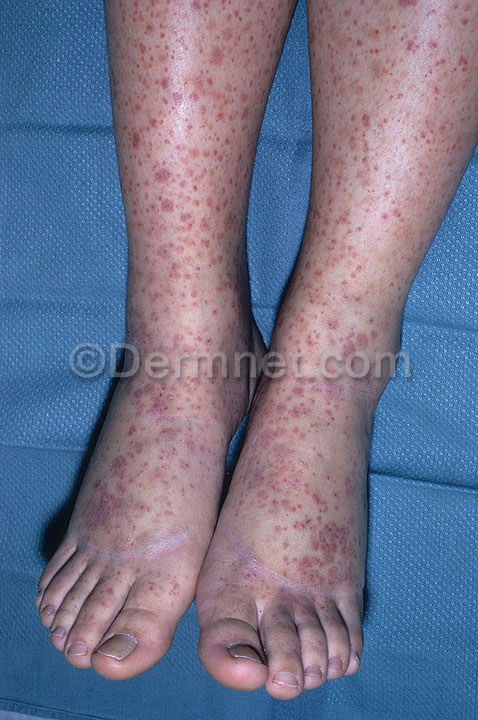
Disease: Vasculitis Photos